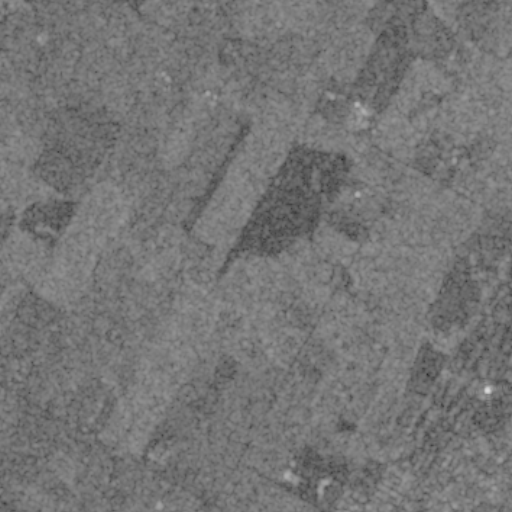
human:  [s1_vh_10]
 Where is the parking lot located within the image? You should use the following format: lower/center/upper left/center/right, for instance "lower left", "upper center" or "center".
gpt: The parking lot is located in the lower right of the image.
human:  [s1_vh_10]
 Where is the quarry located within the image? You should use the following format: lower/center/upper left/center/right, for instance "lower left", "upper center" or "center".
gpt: The quarry is located in the lower right of the image.
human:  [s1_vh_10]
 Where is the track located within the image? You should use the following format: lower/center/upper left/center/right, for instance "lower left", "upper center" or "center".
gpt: There is no track in the image.

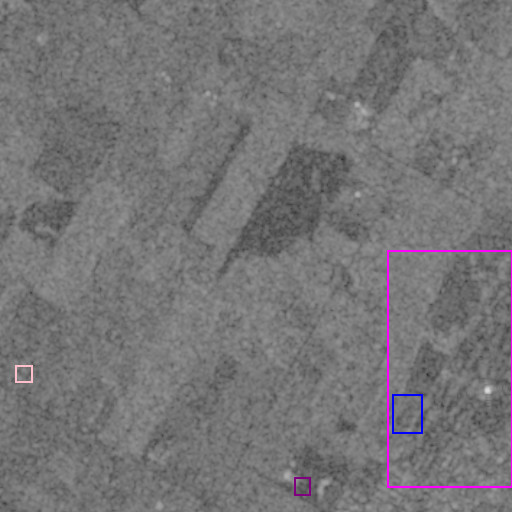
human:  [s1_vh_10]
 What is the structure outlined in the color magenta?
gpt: The structure outlined in magenta is a park.
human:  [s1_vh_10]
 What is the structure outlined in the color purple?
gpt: The structure outlined in purple is a parking lot.
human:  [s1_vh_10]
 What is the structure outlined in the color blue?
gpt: The structure outlined in blue is a quarry.
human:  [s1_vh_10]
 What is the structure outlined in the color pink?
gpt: The structure outlined in pink is a building.
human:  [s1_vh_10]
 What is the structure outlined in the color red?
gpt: There is no red outline.